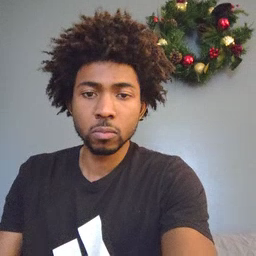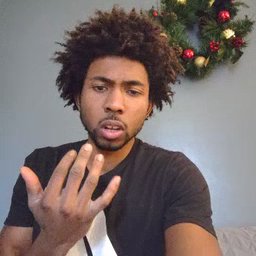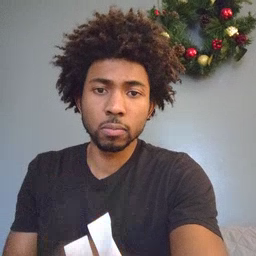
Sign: wait